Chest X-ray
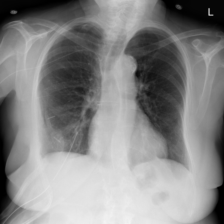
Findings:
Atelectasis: negative
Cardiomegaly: negative
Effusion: negative
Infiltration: negative
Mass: negative
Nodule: negative
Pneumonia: negative
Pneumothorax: negative
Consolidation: negative
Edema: negative
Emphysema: negative
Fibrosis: negative
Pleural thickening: negative
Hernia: negative